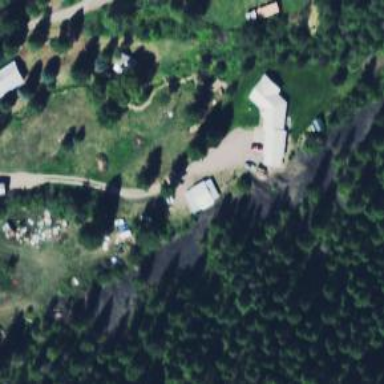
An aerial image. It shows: Driveway.